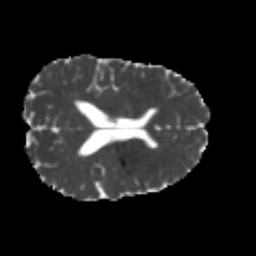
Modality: MD
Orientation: axial
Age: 24
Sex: male
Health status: healthy
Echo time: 0.074 s